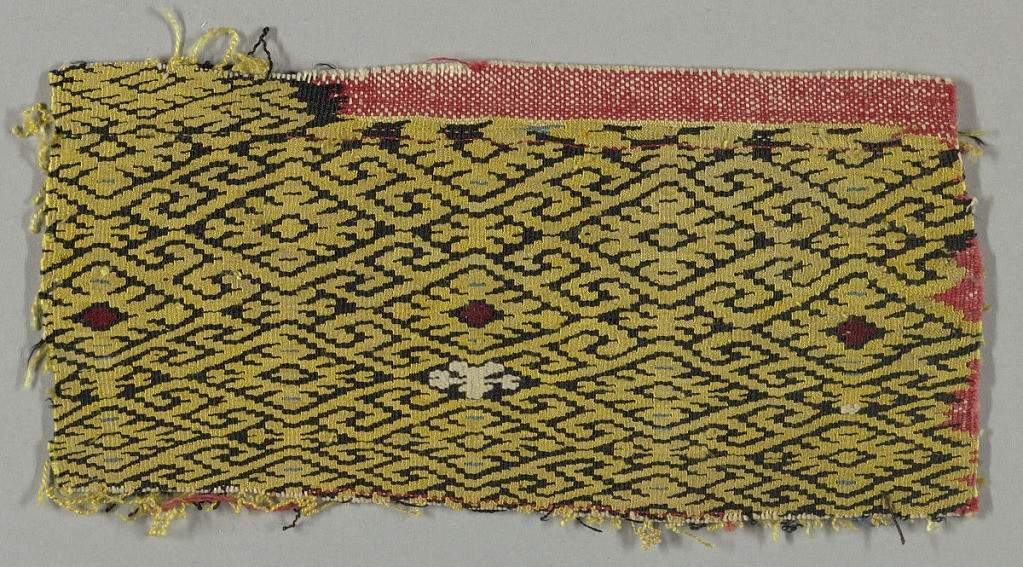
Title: Cap fragment
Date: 19th century
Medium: silk, cotton, wool Technique: slit and interlocking tapestry
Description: Small-scale allover design of diamonds framed within interlocking S-scroll borders in black and yellow silk with accents of dark red wool, white cotton, and turquoise blue silk. Incomplete border section in red and white.